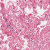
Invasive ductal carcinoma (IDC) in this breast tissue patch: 0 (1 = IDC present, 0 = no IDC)